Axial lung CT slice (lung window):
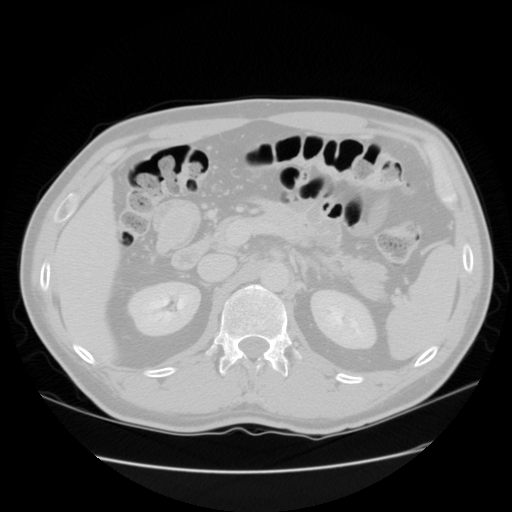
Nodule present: no